Field crop: tomato
Growth stage: 1
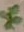
Species: solanum